Question: I'm trying to learn how to combine jQuery and Rails. I have a table I've created with the accompanying CSS. I'd like to have the first under every to NOT have this border. I thought if I was able to select index[0] of the loop and apply the CSS with jQuery it would work but I wasn't sure how to go about this. Would I disable the css for .details-row or would I add on another class that had a border-top: transparent?
Any explanations or resources would be great, thank you.
- HTML'''
<table>
<% details.each do |details| %>
<tr class='details-row'>
<td class='detail-title col-md-6 js-text-productSpec'><%= specification.name %></td>
<td class='detail-description col-md-6'><%= specification.description %> </td>
</tr>
<% end %>
</table>
'''
- CSS'''
.details-row {
border-top: solid 1px #dedede;
td {
padding: 5px 0 5px 0;
}
}
'''
I'd like the table to look like this:

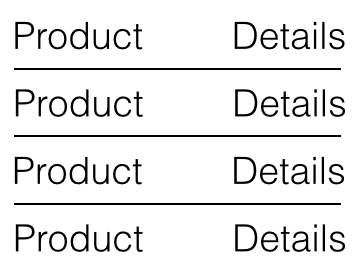
Answer: Try the following:
'''
table {
border-collapse: collapse; /* to allow to put border in tr*/
.details-row {
border-top: solid 1px #dedede;
td {
padding: 5px 0 5px 0;
}
&:first-child { border-top: none; }
}
}
'''
pure css version:
'''
table { border-collapse: collapse; }
table .details-row { border-top: 1px solid #dedede; }
table .details-row:first-child {border-top: none; }
table .details-row td { padding: 5px 0 5px 0; }
'''
Also try removing 'col-md-6' from td class since I think it is from bootstrap and is used for something different
This is a test in fiddle: <URL>